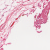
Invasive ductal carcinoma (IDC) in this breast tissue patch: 0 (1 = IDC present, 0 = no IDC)